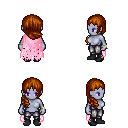
a pixel art fantasy rpg character, female body template, dark elf, purple skin, pink tattered cape, metal pants, brunette right-swept hairstyle, bracelets, black shoes, four views (front, back, left, right), 2x2 character sprite sheet, small pixel art, hard edges, no anti-aliasing